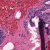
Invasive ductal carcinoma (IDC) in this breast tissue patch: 0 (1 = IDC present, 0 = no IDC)